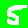
Digit: 5